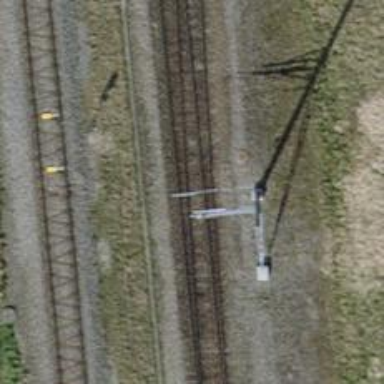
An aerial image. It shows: Railway milestone.